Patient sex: F
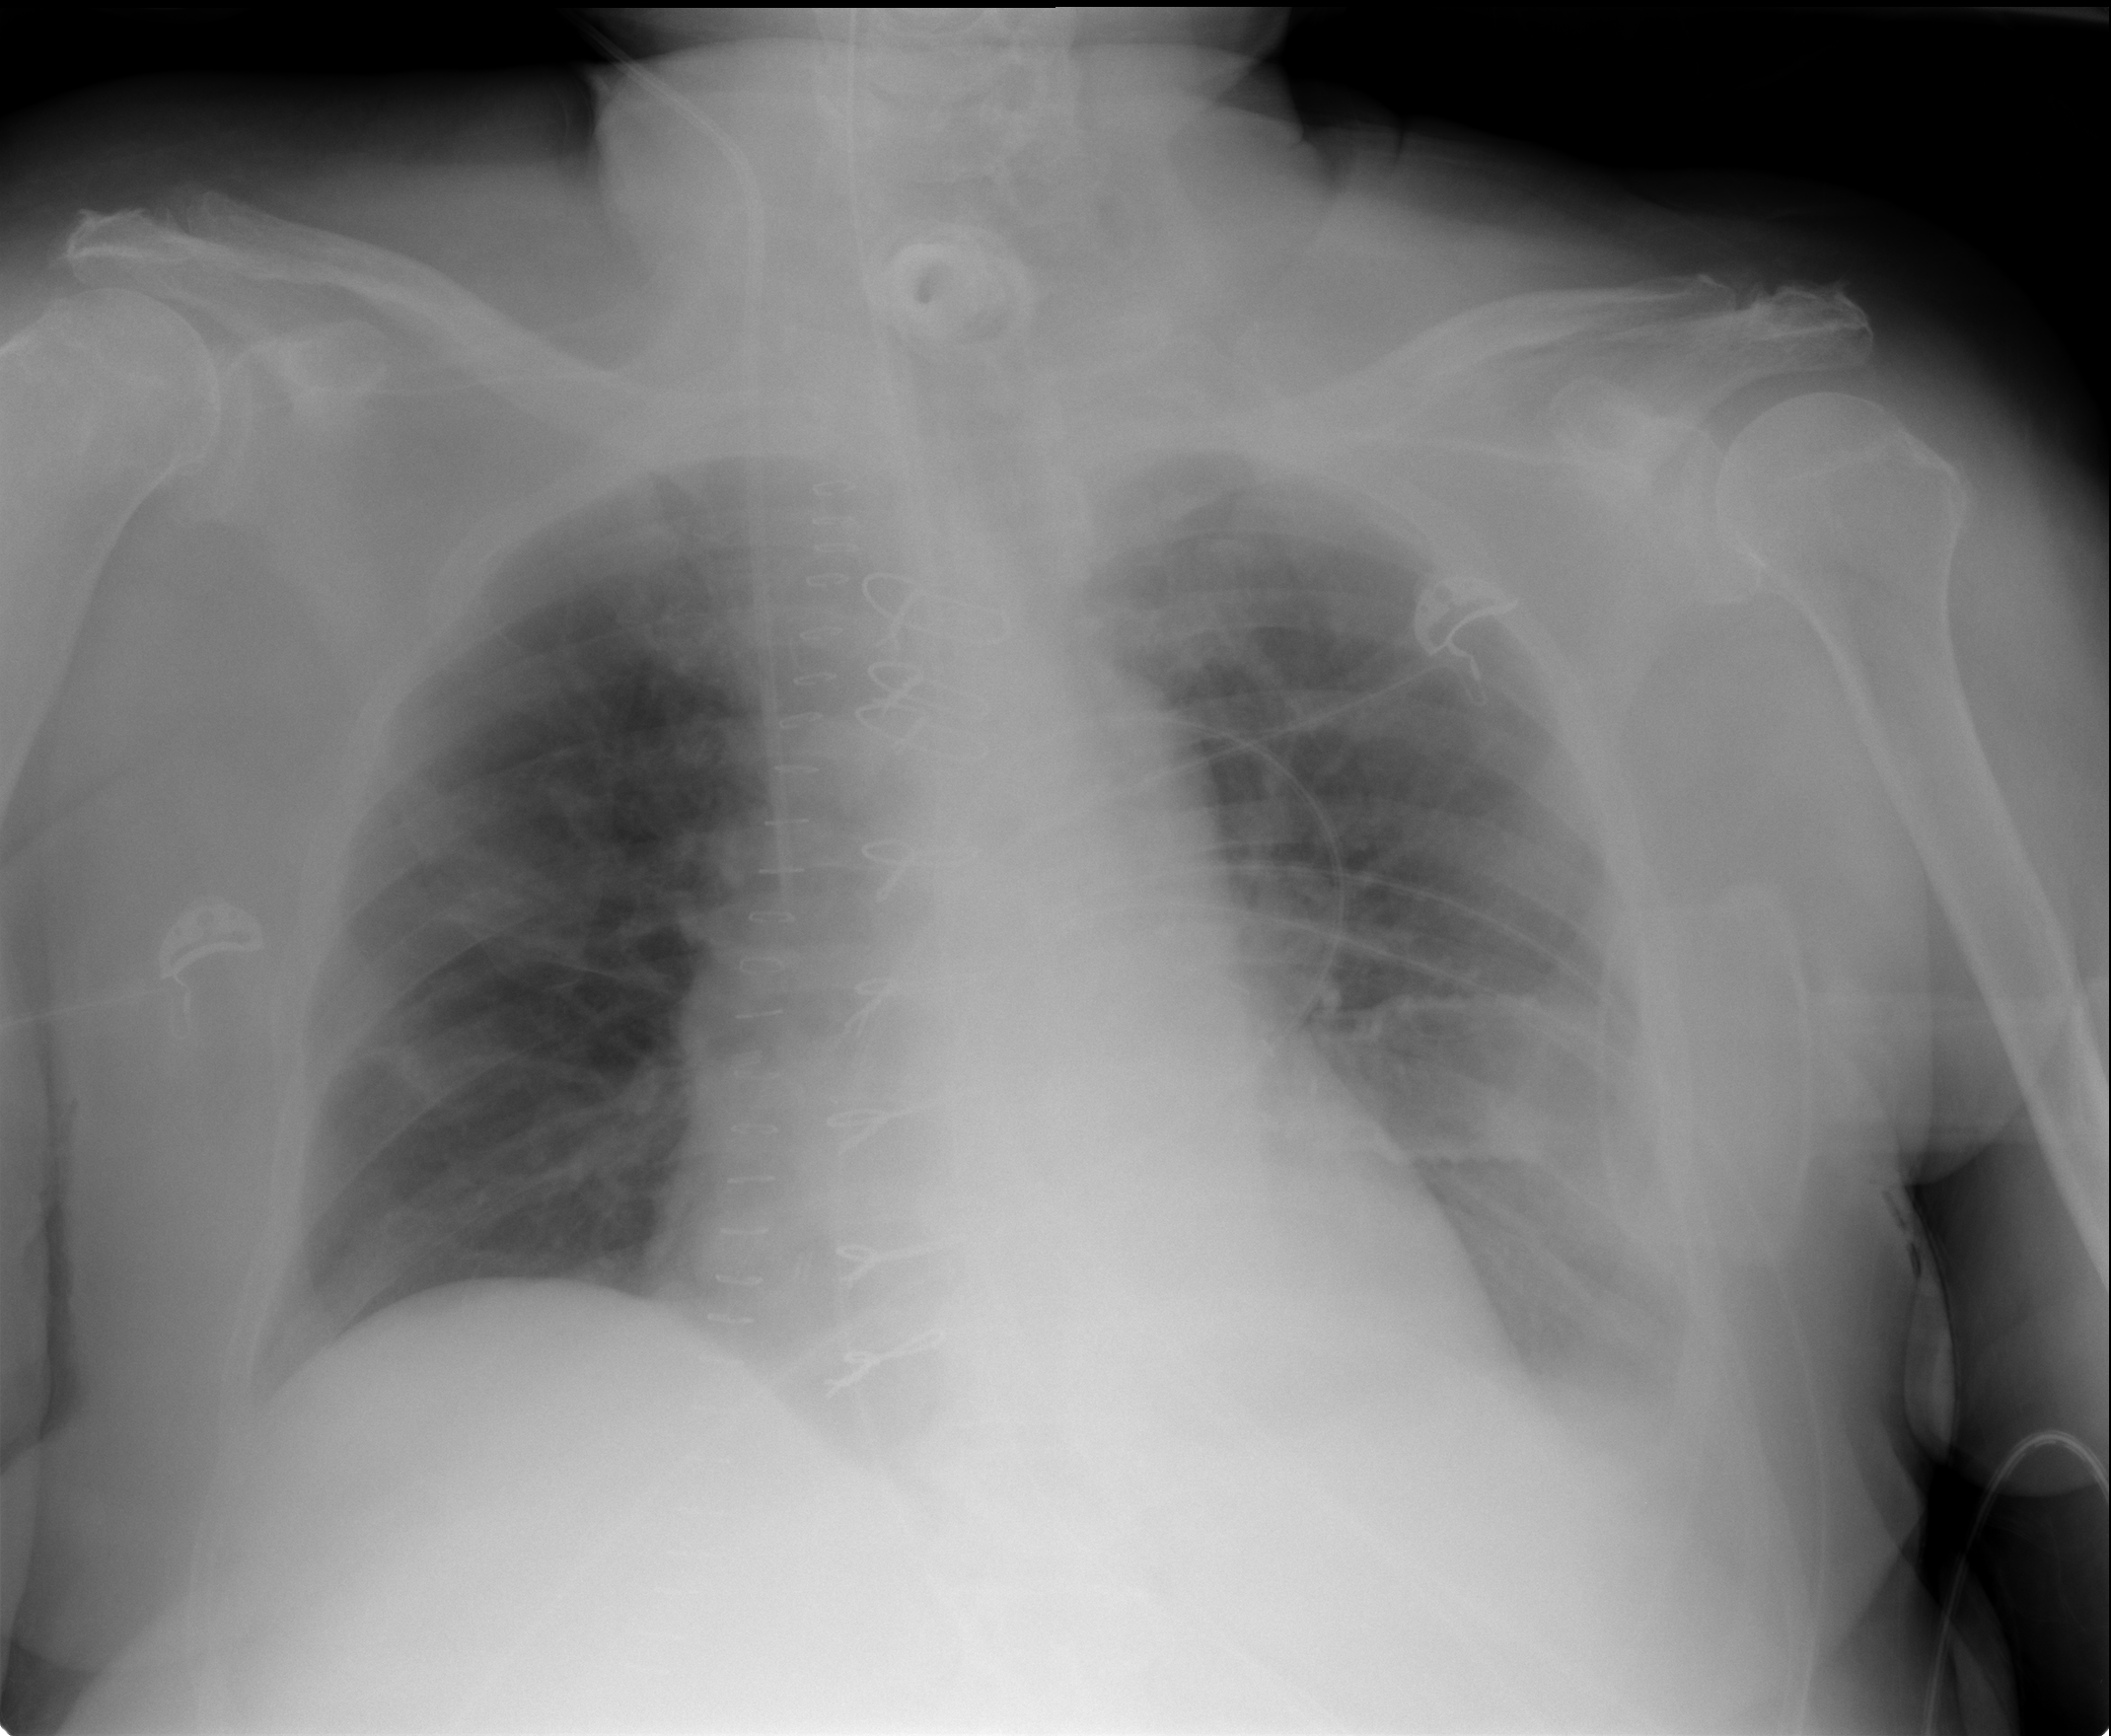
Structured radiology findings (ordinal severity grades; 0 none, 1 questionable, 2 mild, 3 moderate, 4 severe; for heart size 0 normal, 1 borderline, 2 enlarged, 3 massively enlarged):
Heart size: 0
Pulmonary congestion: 2
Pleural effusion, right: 0
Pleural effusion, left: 2
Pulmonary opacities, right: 0
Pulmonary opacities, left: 0
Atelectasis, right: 0
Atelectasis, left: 0